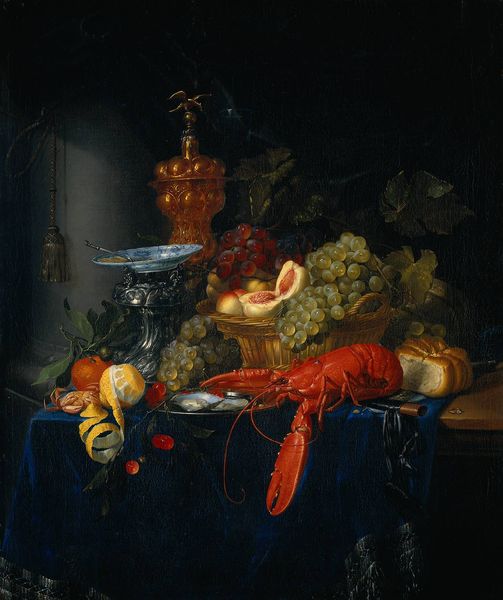
Titel: Stilleben mit einem goldenen Pokal
Künstler: Pieter de Ring
Standort: Amsterdam
Institution: Rijksmuseum
Schlagwörter: adler, blau, blätter, dunkel, gemälde, laub, schatten, weiß, gelb, grün, ocker, blumen, braun, bunt, frankreich, glas, grau, hell, hintergrund, holz, licht, marmor, orange, raum, schwarz, säule, tisch, vordergrund, zimmer, obst, rot, tier, tuch, malerei, bart, wand, band, barock, messer, samt, schale, silber, teller, holland, niederlande, tischdecke, tischtuch, vorhang, zweige, gold, kelch, schnur, decke, saum, blatt, rokoko, seide, frucht, früchte, henkel, kanne, krug, stilleben, stillleben, trauben, vase, apfel, mandarine, orangen, herbst, beleuchtung, rand, romantik, essen, löffel, tafel, wein, korb, brot, metall, kordel, posament, quaste, edel, kante, tischkante, kirschen, vanitas, deckel, fühler, gefäß, hummer, krabbe, krustentier, meeresfrüchte, meerestier, memento mori, nahrung, panzer, schere, scheren, vergänglichkeit, zangen, porzellan, perlmutt, porzellanschale, fruchtfleisch, geschirr, kupfer, speisen, kunst, sillleben, tischplatte, mahlzeit, karaffe, fisch, vanitasstilleben, beleuchtet, dunke, obstschale, silberschale, weintrauben, geflochten, pfirsich, vergänglich, tomaten, ständer, weinlaub, granatapfel, käse, muscheln, pfirsiche, pokal, quast, traube, weinblätter, weintraube, zitrone, goldkanne, varnitas, weissbrot, obstkorb, feige, krebs, altern, auster, blaue tischdecke, braunt, claesz, geschnitte, kerben, kordell, kraffe, krebsrot, meerestiere, pfirsichfleisch, pfirsichkern, pomeranze, porzellanteller, schabracke, silberlöffel, silbersaum, tischdcke, verderblich, weinblatt, zitronenschale, zitrusfrüchte, geschält, lebensmittel, kern, buffet, puschel, speise, toast, aufgeschnitten, angerichtet, kor, annanas, strippe